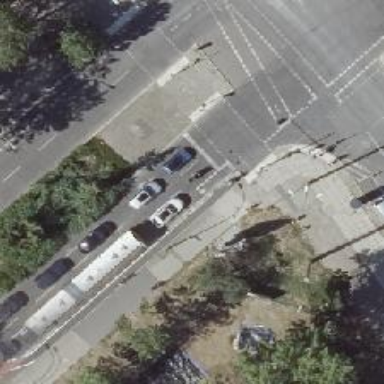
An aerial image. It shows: Road with traffic signals.